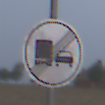
Verkehrszeichen: EndeUeberholverbotKraftfahrzeuge
Umgebung: Outdoor, Nature
Tageszeit: SunriseSunset
Wetter: Overcast
Licht: Natural
Jahreszeit: NotSpecified
Kontrast: LowContrast